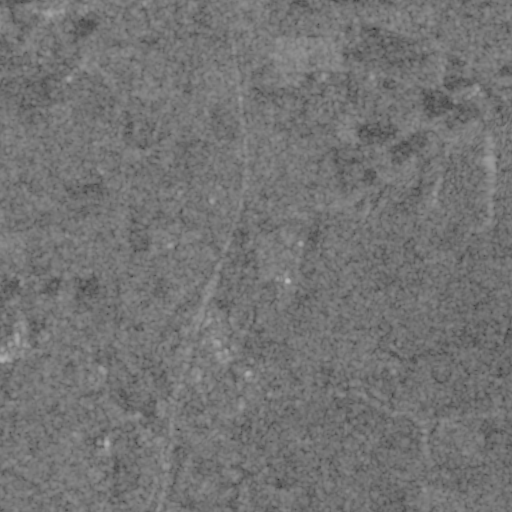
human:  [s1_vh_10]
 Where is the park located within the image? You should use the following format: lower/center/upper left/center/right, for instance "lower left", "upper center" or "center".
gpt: The park is located in the center of the image.
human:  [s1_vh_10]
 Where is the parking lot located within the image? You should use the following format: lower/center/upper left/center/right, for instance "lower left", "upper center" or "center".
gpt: The parking lot is located in the lower center of the image.
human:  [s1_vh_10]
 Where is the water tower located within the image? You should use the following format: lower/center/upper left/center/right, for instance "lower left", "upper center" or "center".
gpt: The water tower is located in the center of the image.
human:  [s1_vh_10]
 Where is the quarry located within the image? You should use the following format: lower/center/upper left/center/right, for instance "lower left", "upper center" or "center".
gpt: There is no quarry in the image.

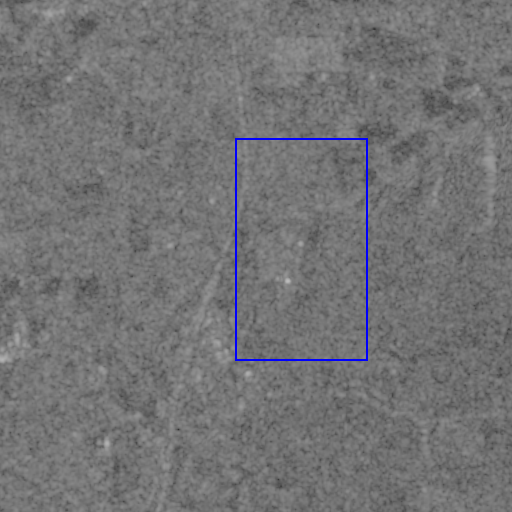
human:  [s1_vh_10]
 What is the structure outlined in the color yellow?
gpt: There is no yellow outline.
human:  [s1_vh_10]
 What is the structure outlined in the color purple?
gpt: There is no structure outlined in purple.